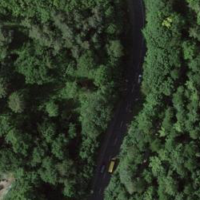
EUNIS habitat code: 44
Species observed at this site:
Cameraria ohridella
Helix pomatia
Symphoricarpos albus